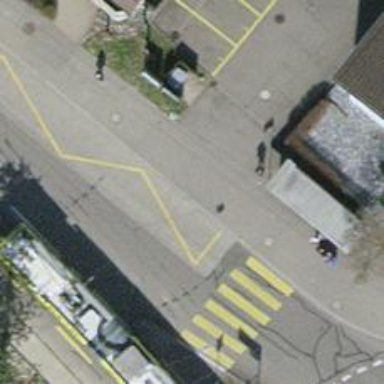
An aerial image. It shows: Platform for public transport with shelter.